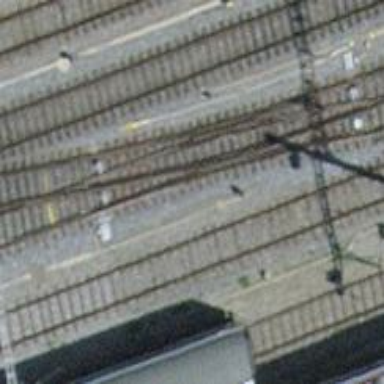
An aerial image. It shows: Railway switch.